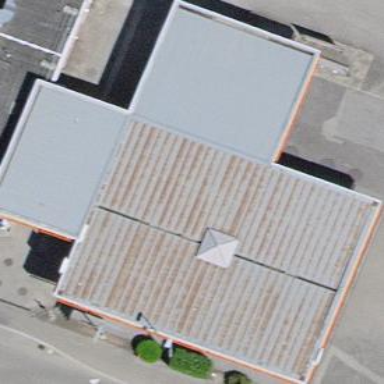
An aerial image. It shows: Building that serves as fuel station.